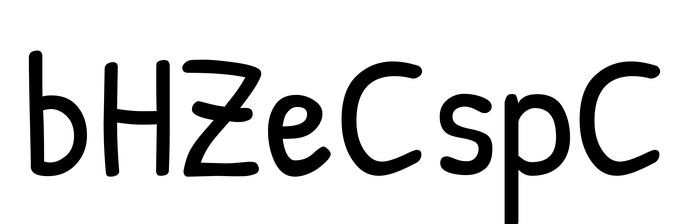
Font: PatrickHand-Regular